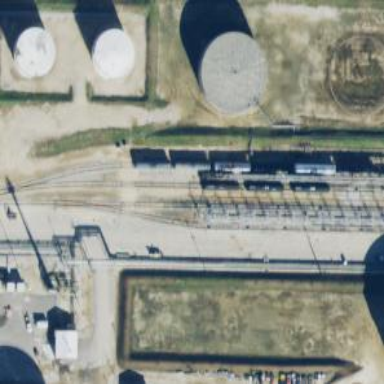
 specifically for transporting petroleum."